Field crop: maize
Growth stage: 1
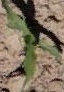
Species: maize